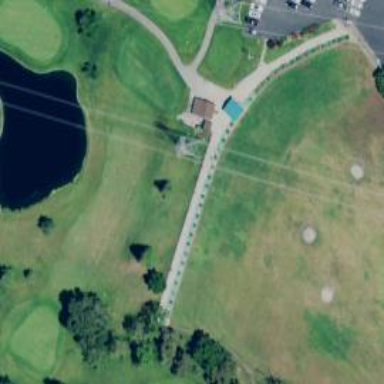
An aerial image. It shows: Service road designated as golf cart path.